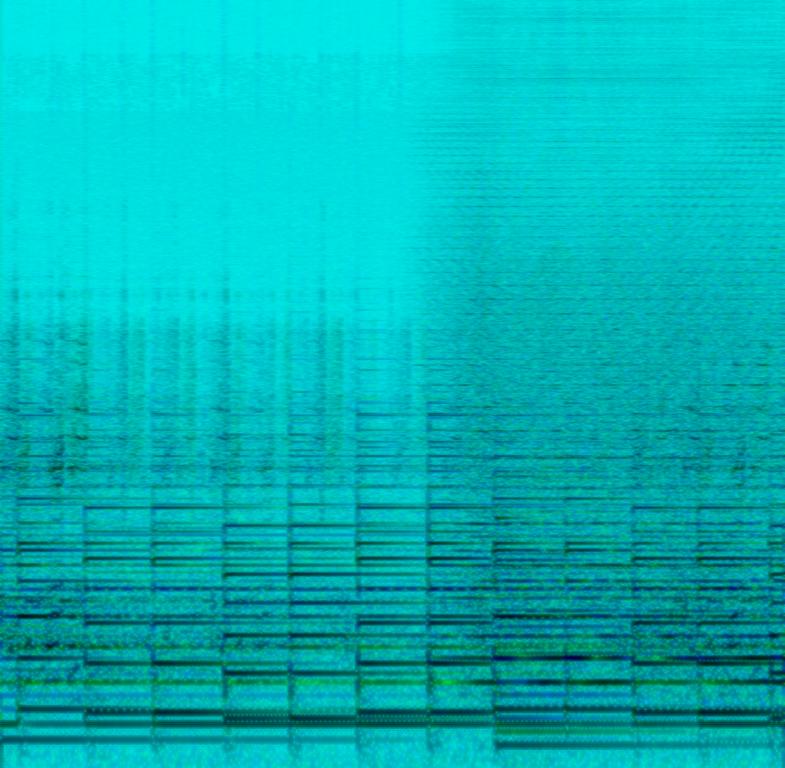
This song contains a evolving synth pad sound in the higher register with noise. A piano is playing a sad minor chord progression in the mid range. Then a strong industrial sounding digital drum comes. This song may be playing in a very sad movie scene.